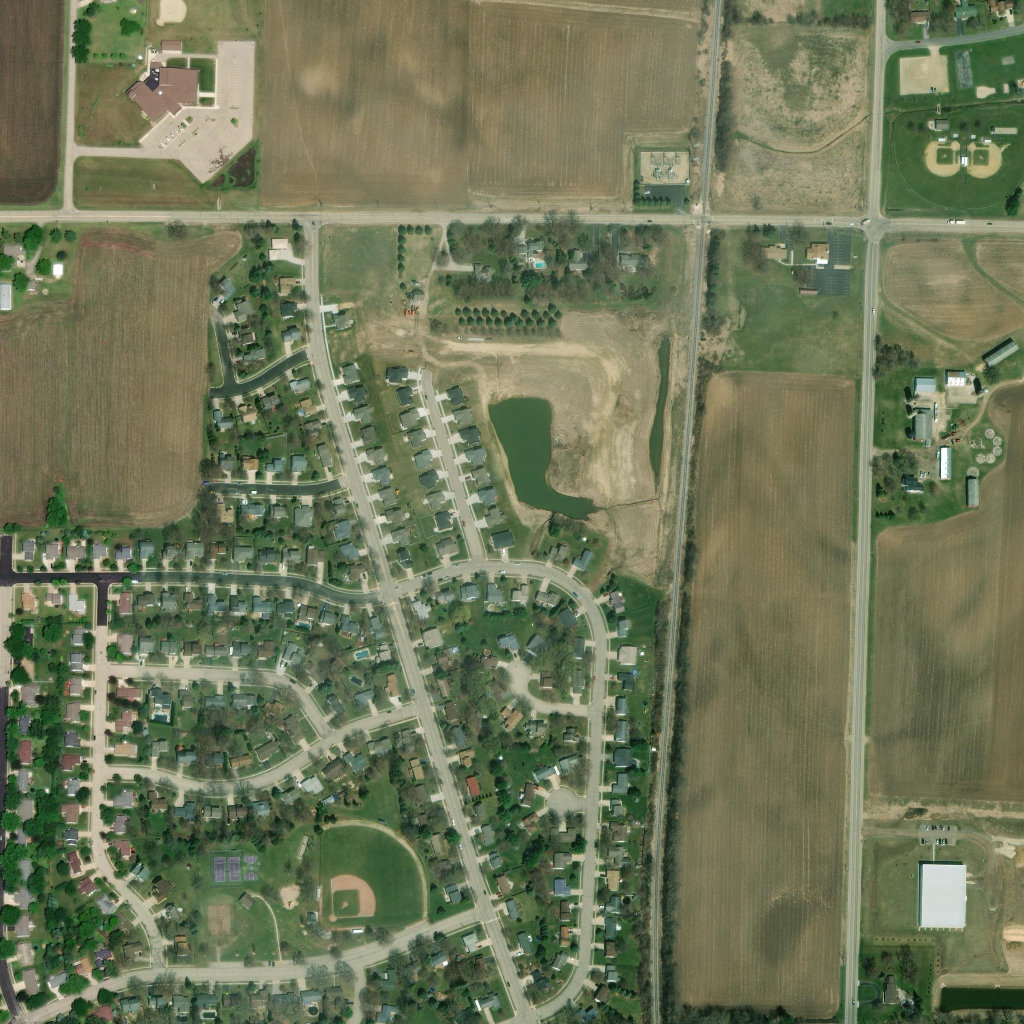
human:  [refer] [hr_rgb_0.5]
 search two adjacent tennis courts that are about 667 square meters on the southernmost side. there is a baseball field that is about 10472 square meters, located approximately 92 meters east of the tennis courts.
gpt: <box>[[20, 83, 23, 86, 0]]</box>

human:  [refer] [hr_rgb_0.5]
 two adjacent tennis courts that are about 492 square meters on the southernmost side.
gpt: <box>[[21, 83, 23, 85, 0]]</box>